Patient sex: M
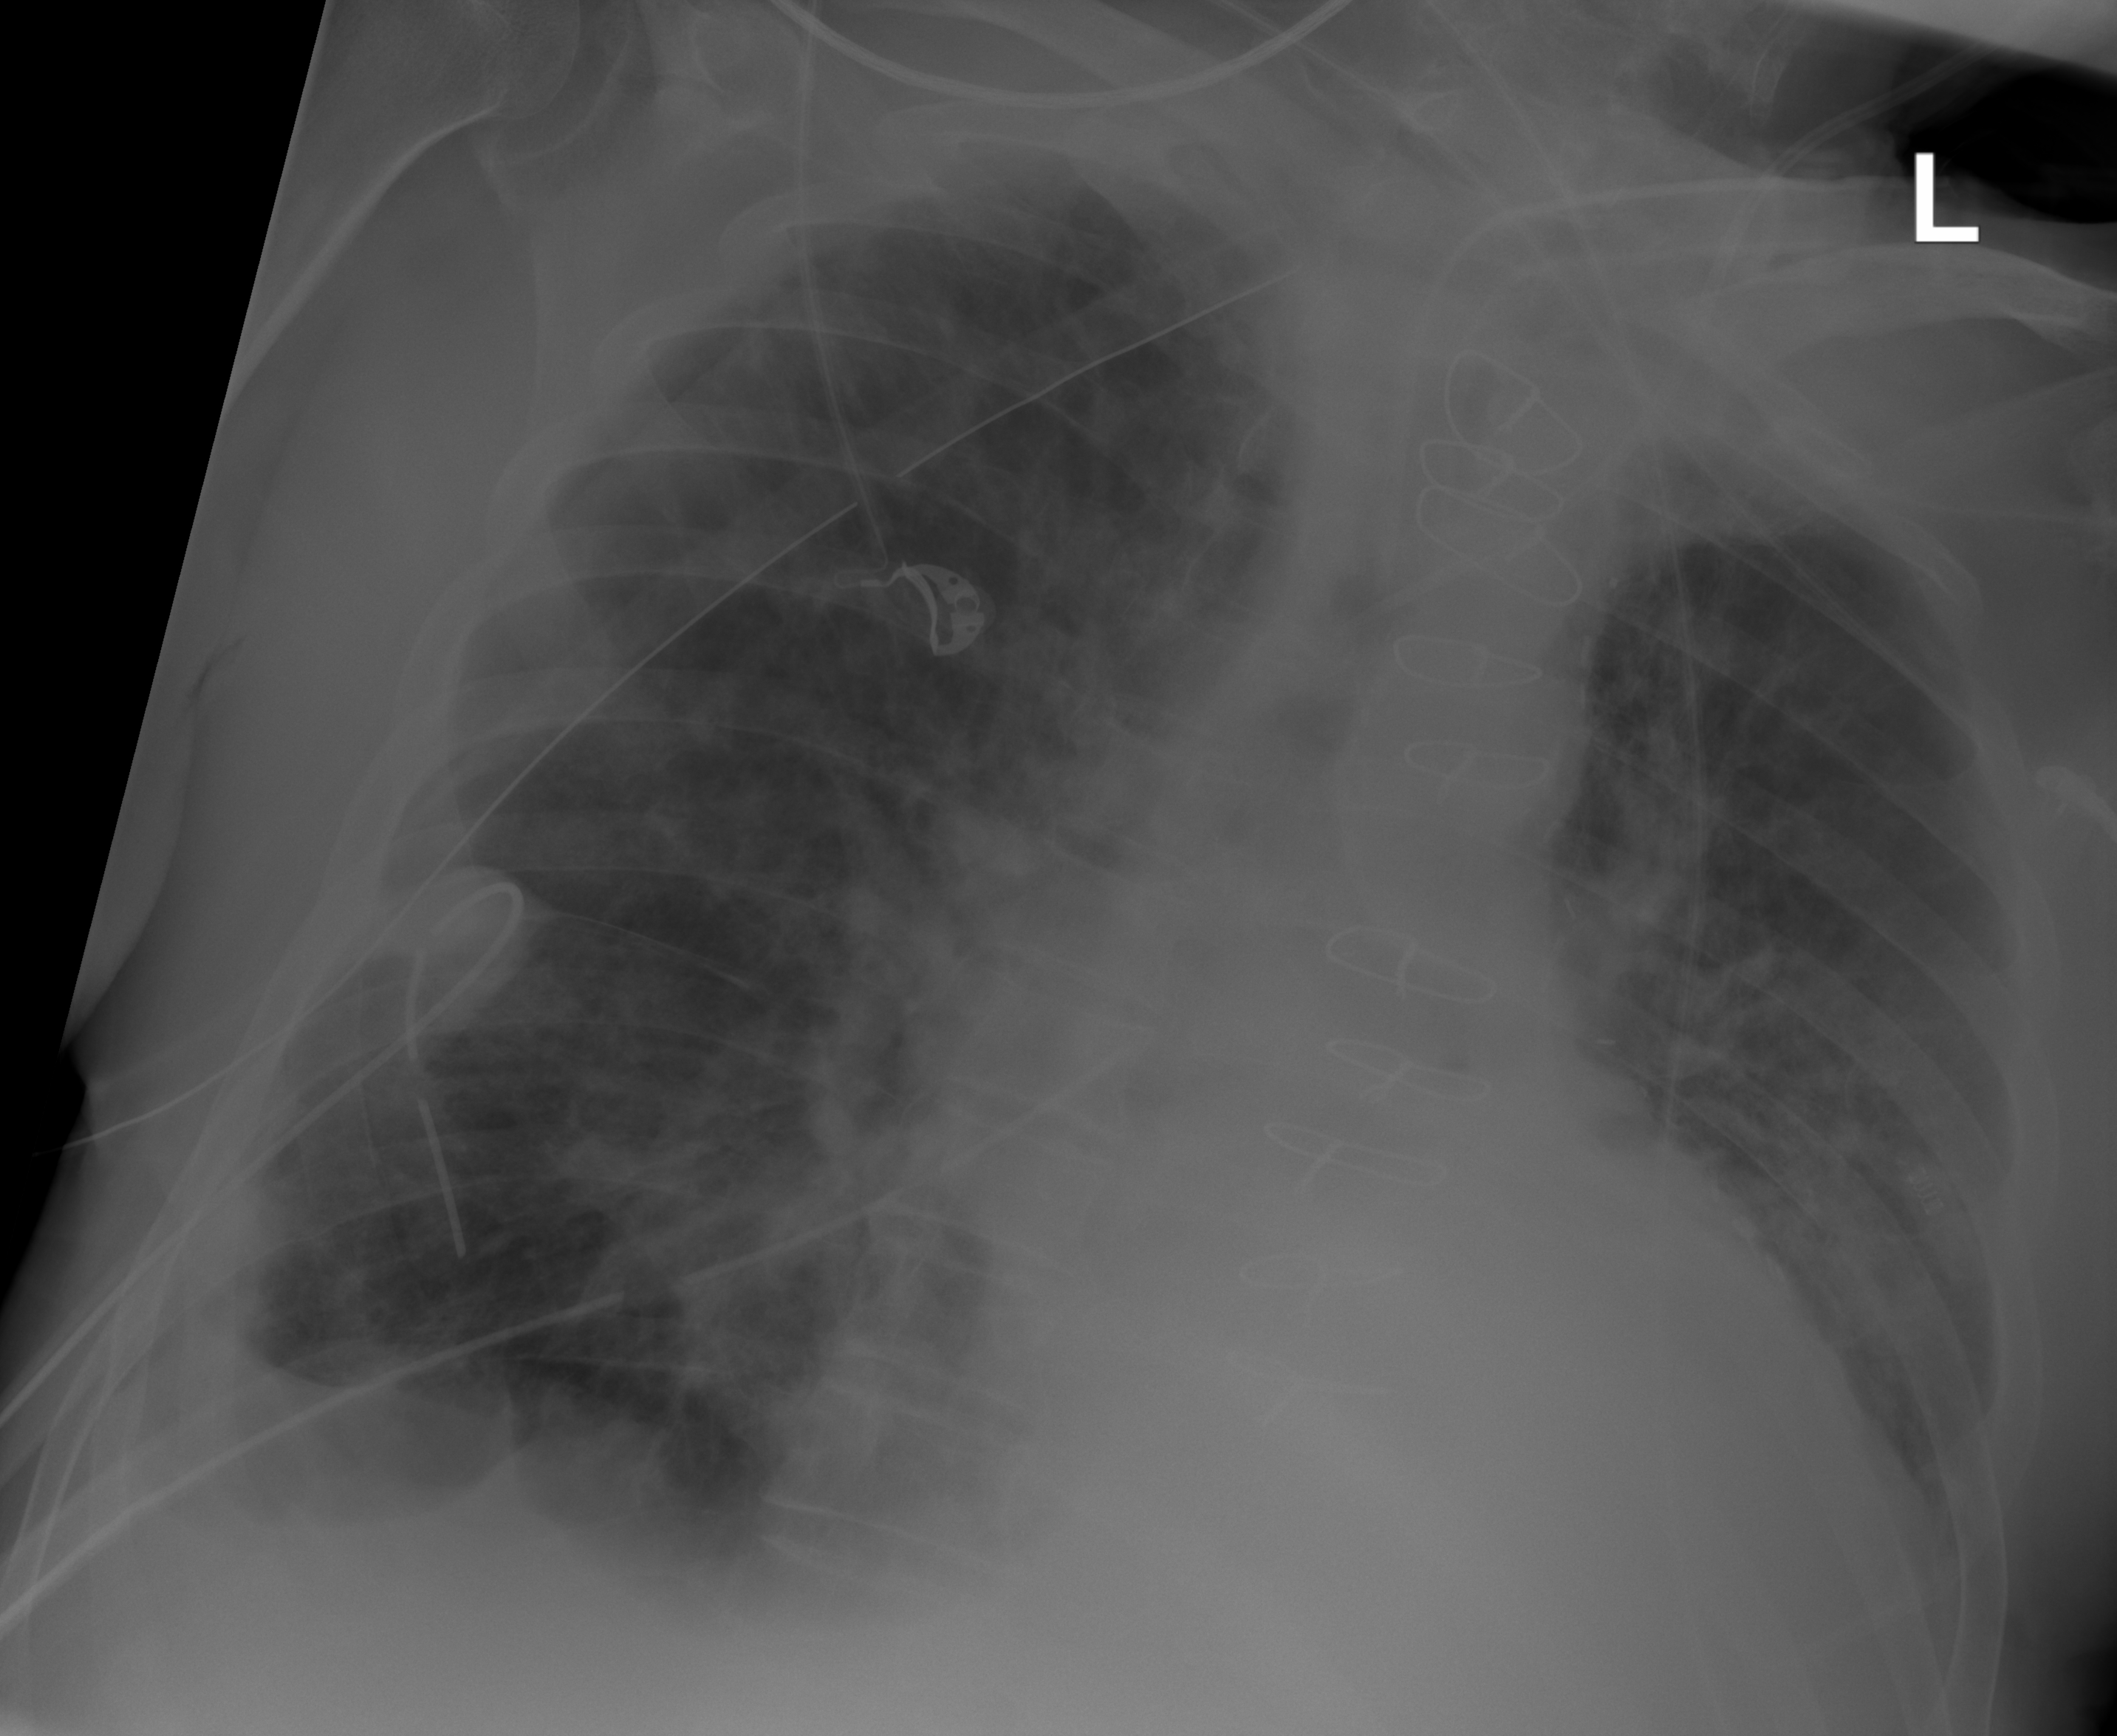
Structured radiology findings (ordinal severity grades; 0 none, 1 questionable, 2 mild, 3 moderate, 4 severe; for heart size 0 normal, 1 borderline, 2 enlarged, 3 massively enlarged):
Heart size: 2
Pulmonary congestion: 2
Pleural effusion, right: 0
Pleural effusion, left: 0
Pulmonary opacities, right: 2
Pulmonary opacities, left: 2
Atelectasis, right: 0
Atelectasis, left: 0